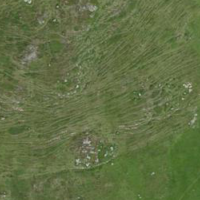
EUNIS habitat code: 26
Species observed at this site:
Dactylorhiza viridis